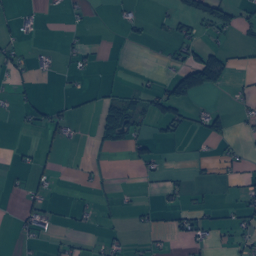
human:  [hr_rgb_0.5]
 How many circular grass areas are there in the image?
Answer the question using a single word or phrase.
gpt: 0

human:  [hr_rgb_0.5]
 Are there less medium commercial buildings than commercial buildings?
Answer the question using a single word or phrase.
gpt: yes

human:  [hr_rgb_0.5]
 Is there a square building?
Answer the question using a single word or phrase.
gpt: yes

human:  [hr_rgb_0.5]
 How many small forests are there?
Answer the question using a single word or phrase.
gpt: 29

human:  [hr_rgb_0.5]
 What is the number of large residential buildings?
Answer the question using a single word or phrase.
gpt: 0

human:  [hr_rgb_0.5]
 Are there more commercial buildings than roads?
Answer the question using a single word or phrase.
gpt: no

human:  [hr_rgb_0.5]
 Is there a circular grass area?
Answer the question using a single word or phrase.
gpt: no

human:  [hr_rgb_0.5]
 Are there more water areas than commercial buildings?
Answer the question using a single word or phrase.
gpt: yes

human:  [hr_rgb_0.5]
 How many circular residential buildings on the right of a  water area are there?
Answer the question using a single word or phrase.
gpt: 2

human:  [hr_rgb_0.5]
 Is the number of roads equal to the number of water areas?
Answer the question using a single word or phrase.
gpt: no

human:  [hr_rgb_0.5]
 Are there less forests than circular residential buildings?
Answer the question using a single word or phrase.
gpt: no

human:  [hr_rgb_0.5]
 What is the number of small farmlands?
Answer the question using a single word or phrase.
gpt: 0

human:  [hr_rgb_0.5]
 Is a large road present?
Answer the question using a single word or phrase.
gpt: no

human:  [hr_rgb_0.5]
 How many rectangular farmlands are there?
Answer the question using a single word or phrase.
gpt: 5

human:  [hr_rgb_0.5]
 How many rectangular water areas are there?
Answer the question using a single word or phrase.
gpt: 4

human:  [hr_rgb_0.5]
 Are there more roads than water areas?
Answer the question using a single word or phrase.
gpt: yes

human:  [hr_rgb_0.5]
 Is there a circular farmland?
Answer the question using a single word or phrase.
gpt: no

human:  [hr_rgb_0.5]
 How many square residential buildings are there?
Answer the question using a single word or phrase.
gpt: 3

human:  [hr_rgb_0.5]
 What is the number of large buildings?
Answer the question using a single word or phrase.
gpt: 0

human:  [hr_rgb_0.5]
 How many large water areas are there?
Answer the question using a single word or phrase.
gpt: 3

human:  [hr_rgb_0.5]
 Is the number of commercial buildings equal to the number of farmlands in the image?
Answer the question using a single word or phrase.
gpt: no

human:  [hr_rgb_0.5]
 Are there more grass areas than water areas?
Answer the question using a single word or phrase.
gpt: yes

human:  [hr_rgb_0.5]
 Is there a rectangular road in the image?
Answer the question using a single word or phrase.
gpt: no

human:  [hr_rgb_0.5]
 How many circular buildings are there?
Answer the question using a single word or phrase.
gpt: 3

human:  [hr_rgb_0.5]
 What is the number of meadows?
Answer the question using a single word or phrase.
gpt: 2

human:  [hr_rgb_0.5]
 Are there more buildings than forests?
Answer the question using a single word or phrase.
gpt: yes

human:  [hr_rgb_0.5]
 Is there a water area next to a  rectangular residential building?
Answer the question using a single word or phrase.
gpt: yes

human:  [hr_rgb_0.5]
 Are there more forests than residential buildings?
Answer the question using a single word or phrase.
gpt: no

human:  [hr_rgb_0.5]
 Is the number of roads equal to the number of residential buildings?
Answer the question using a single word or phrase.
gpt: no

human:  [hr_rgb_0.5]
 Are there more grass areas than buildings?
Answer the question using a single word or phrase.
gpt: no

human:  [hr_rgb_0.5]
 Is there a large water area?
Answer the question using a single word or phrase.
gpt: yes

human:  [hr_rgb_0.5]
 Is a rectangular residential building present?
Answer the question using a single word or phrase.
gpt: yes

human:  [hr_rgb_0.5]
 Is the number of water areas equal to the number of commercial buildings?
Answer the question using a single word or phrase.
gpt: no

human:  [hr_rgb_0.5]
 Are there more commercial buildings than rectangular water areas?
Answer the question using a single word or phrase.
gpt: no

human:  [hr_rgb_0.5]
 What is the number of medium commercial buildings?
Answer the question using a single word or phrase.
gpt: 0

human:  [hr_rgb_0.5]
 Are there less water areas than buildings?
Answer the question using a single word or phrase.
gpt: yes